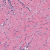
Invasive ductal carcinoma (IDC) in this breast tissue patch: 0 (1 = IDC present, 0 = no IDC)